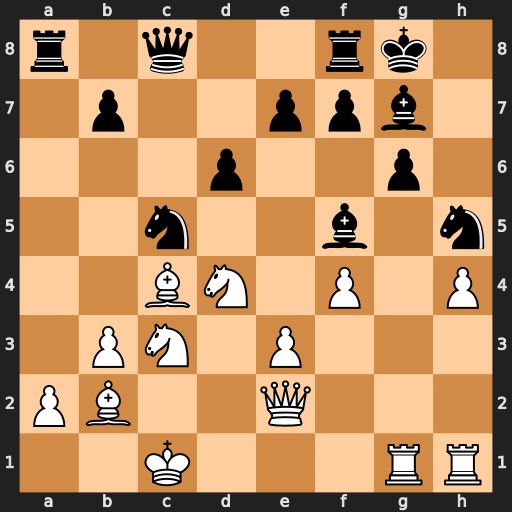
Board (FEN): r1q2rk1/1p2ppb1/3p2p1/2n2b1n/2BN1P1P/1PN1P3/PB2Q3/2K3RR
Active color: w
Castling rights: -
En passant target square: -
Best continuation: Nxf5 Qxf5 Rg5 Nxf4 exf4